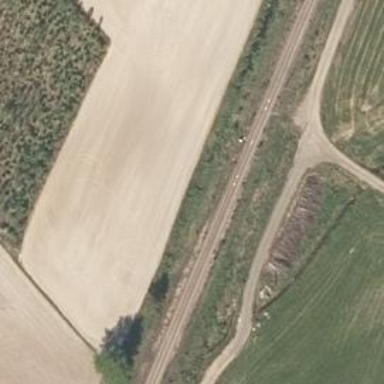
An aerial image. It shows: Railway track with continuous electrified contact lines.